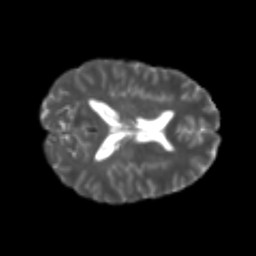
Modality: T2w
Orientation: axial
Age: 21
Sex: female
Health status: healthy
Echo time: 0.074 s